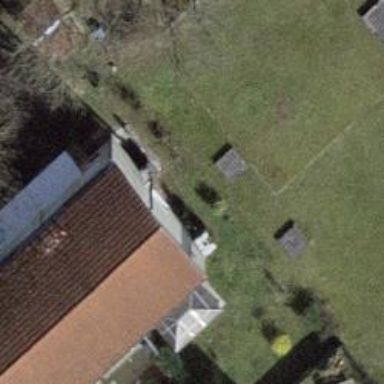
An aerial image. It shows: Terrace building.